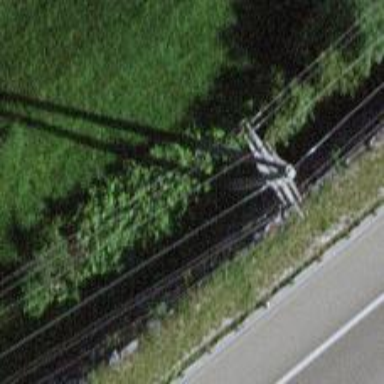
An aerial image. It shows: Concrete power pole.